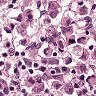
Metastatic tissue present: yes